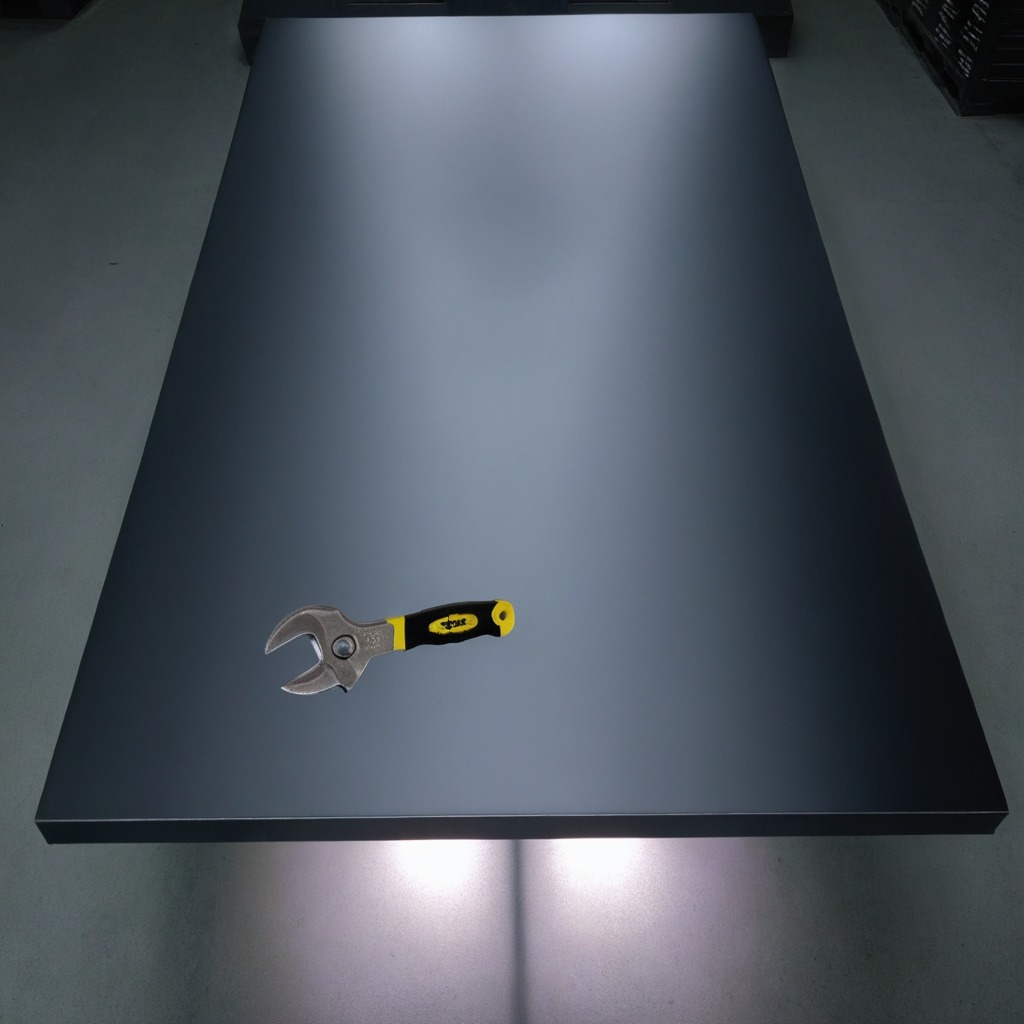
A wrench is lying on the tabletop.